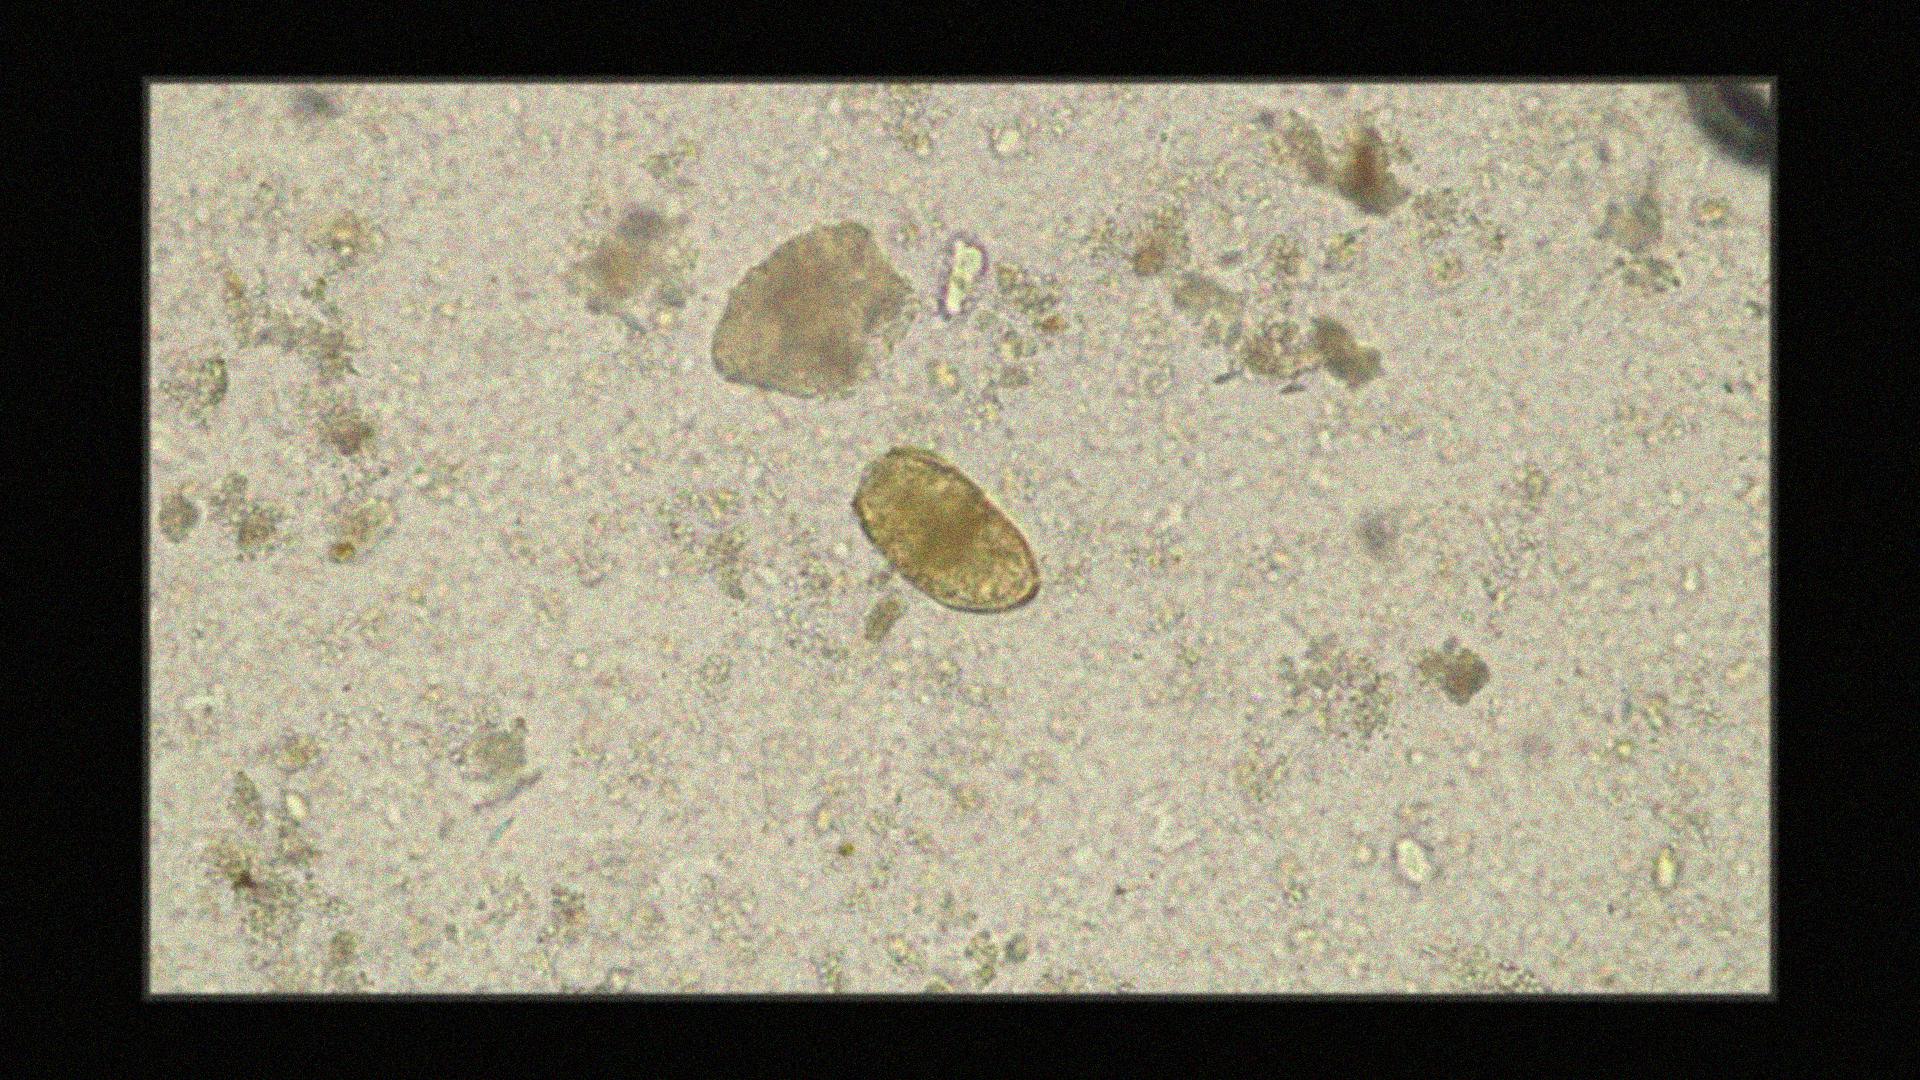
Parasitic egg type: Paragonimus spp